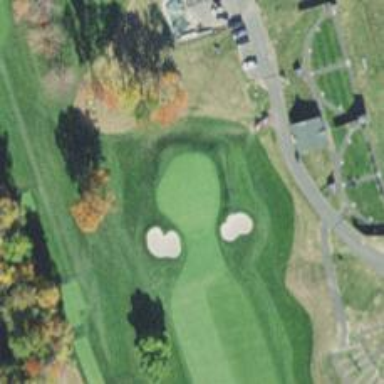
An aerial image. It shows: View of golf hole.